Question: Ok here's a simple Console Application I made to test the 'RedirectStandardOutput' of the 'Process.StartInfo'.
'''
foreach (c In [Enum].GetValues(GetType(ConsoleColor))
{
Console.ForegroundColor = c
Console.WriteLine("Test")
}
'''
And below is the application result.

So as we can see the colors show beautifully on the console.
However, when I read the 'StandardOutput.BaseStream' there's no color information, no ANSI codes, no nothing.
How do I capture the color information on the redirected stream?
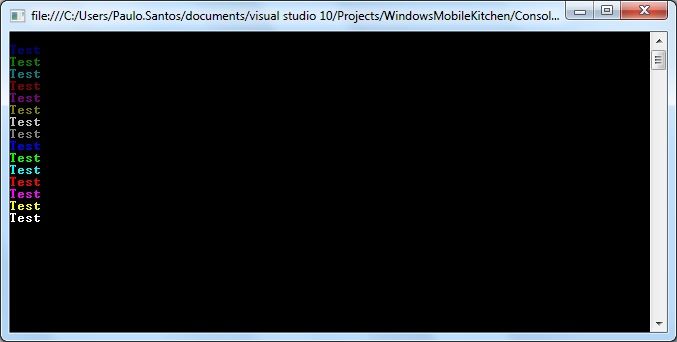
Answer: The short answer is that the streams as given to you by the .NET 'Console' class are purely character-based and return only textual data.
To get the extended color info, it would be necessary to P/Invoke the Win32 API <URL> to get started.